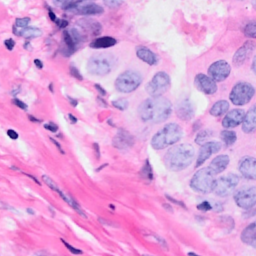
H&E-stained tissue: Breast